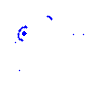
Particle: kaon